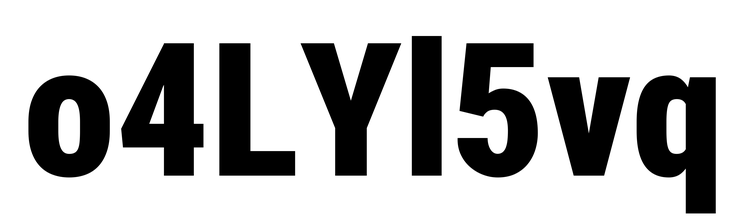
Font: Roboto_Condensed_Black